Aerial crown-view tile of a tropical tree (Barro Colorado Island, Panama), acquired 20250818:
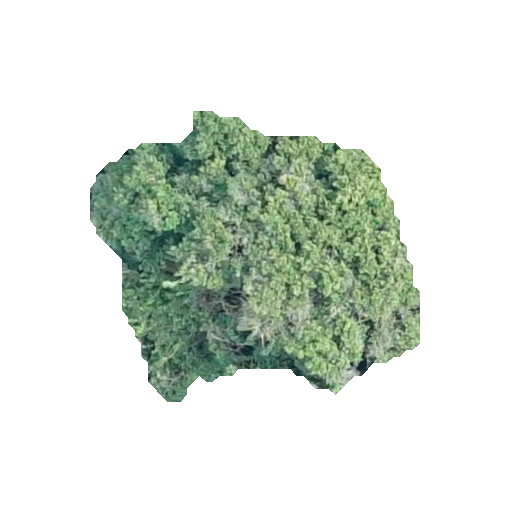
Species: Prioria copaifera
GBIF accepted scientific name: Prioria copaifera
Crown area: 97.125 m²